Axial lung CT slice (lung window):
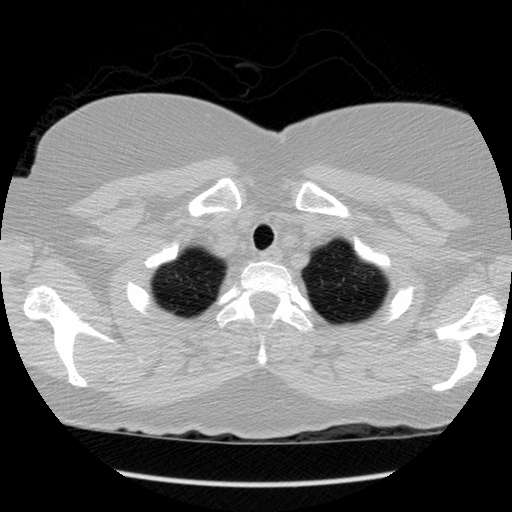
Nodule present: no